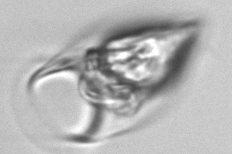
Label: Tintinnina